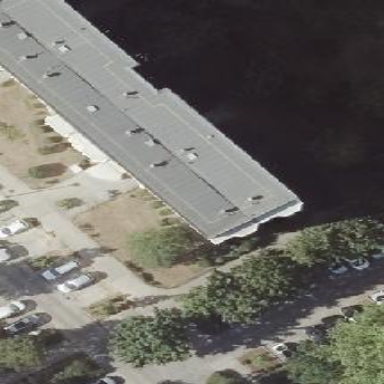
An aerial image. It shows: Building with apartments and flat roof.